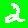
Digit: 2